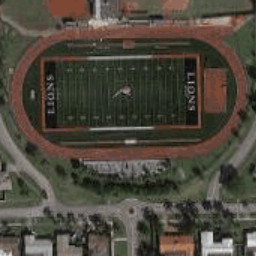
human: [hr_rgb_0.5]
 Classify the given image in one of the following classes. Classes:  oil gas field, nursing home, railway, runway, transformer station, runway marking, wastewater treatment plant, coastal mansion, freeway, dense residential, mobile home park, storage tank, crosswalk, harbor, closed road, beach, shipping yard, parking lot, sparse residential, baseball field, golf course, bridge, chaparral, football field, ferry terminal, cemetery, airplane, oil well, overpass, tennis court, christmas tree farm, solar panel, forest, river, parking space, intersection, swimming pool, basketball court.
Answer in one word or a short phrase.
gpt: football field